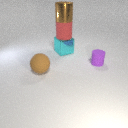
large brown rubber sphere in front of large cyan metal cube